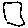
Label: square